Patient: sex M, age 76
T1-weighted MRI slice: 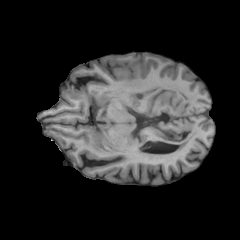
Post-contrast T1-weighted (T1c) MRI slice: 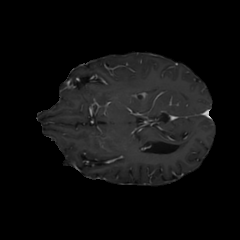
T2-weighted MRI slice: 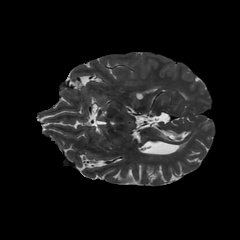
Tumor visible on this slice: yes
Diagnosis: Glioblastoma, IDH-wildtype
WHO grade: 4